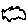
Label: cloud